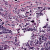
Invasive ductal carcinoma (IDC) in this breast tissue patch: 1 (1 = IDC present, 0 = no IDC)